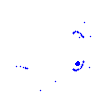
Particle: kaon